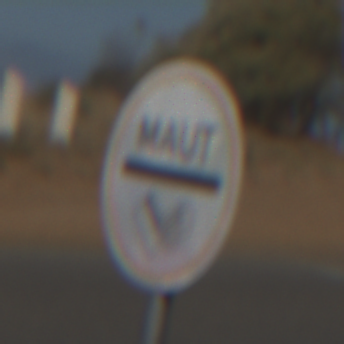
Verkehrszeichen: MautflichtigeStrecke
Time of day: MorningAfternoon
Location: Outdoor (Nature)
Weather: Clear
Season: NotSpecified
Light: Natural